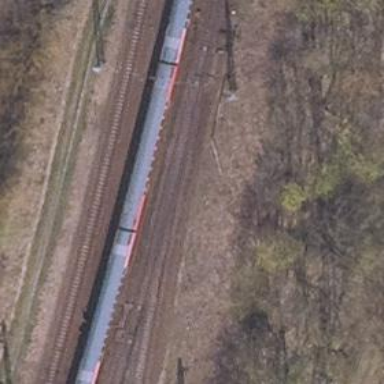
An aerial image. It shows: Railway switch.